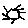
Label: sun